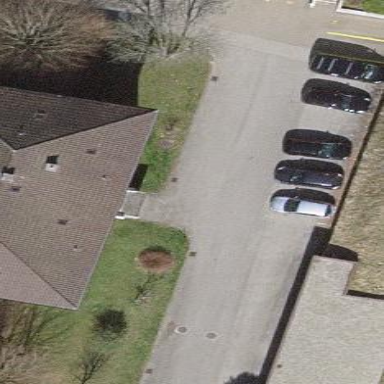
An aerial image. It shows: Paved parking area.